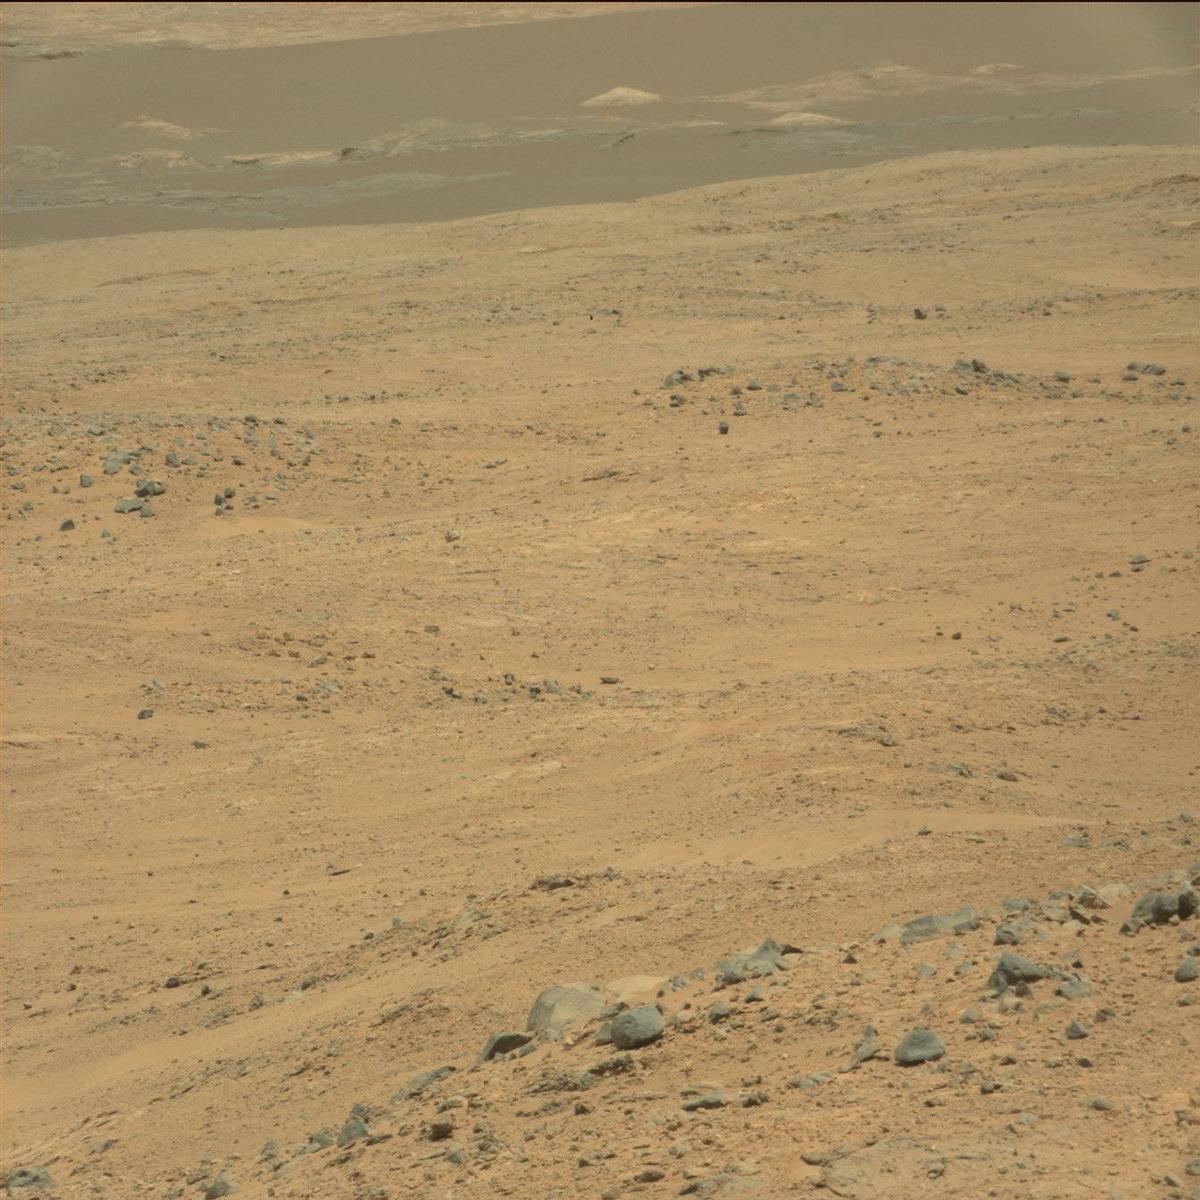
Terrain classes present: Bedrock, Ridge, Sand / Soil